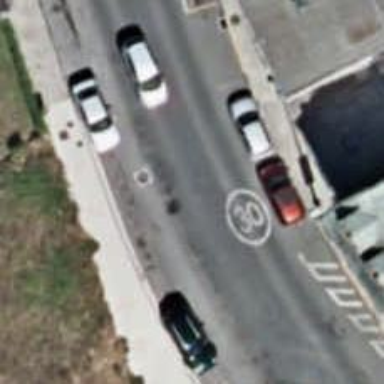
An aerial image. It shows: Bump for traffic calming.